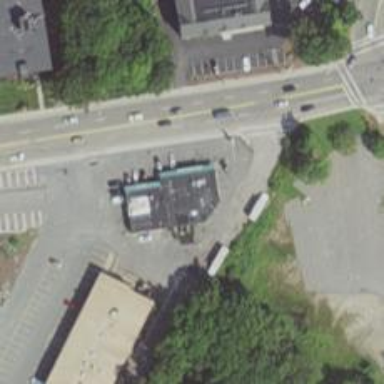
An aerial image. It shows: Convenience shop.